Aerial crown-view tile of a tropical tree (Barro Colorado Island, Panama), acquired 20250715:
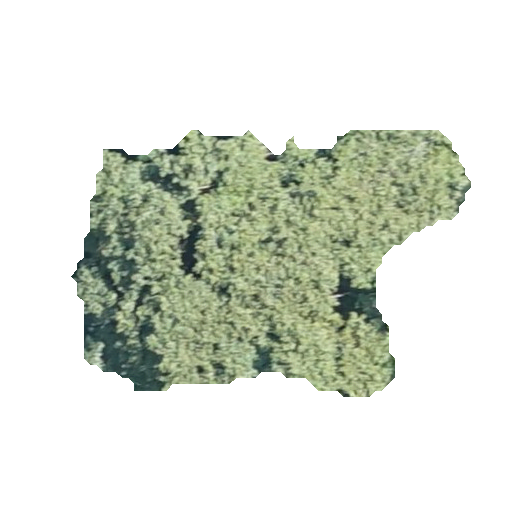
Species: Guazuma ulmifolia
GBIF accepted scientific name: Guazuma ulmifolia
Crown area: 115.629 m²